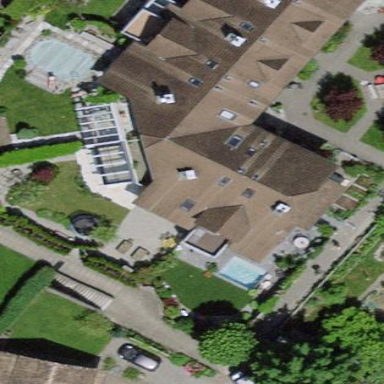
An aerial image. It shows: Terrace building with gabled roof.